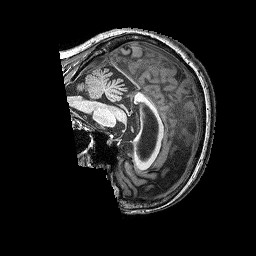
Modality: T1w
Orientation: sagittal
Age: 66
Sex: female
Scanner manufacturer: siemens
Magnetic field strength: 3 T
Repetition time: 2.25 s
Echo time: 0.00452 s